Field crop: maize
Growth stage: 2
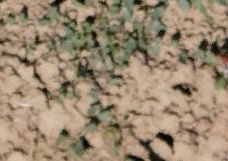
Species: convolvulus